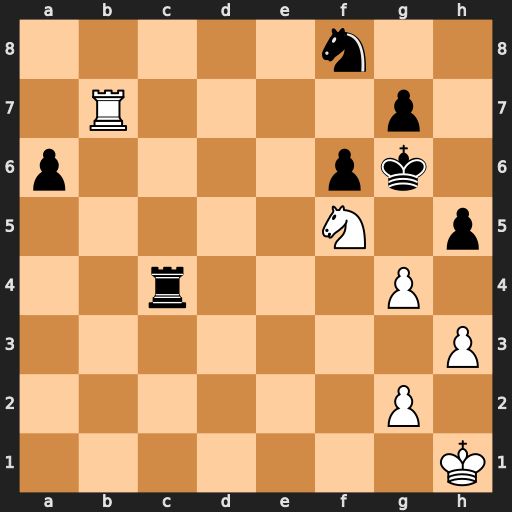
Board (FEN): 5n2/1R4p1/p4pk1/5N1p/2r3P1/7P/6P1/7K
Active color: w
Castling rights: -
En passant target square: -
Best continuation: Rxg7#